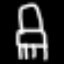
Label: chair